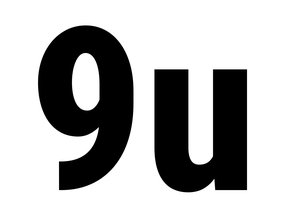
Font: Roboto_Condensed_ExtraBold